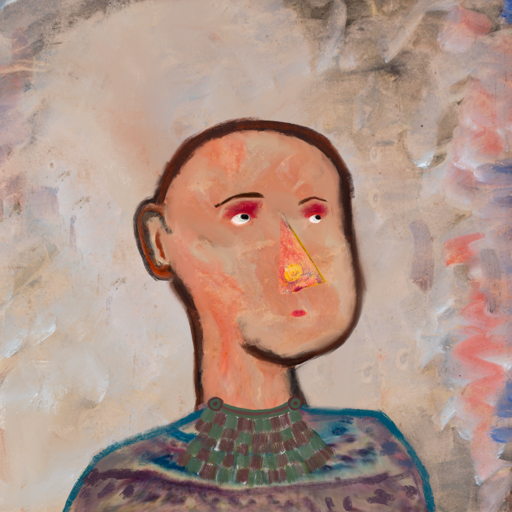
Background: Roy_Bahadur, Head And Neck Side: Roy_Bahadur, Face Side: Irani, Bust: HillGirl, Hair Side: Blank, Head Accessory: Blank, Second Necklace: After_Raid, Necklace: Blank, Baby: Blank